Question: I have the following XML code for my cells (search_cell.xml) :
'''
<LinearLayout xmlns:android="http://schemas.android.com/apk/res/android"
android:layout_width="fill_parent"
android:layout_height="50dp"
android:orientation="vertical"
android:paddingLeft="15dp"
android:paddingTop="3dp"
android:background="@color/white"
>
<TextView android:id="@+id/libelle"
android:layout_width="fill_parent"
android:layout_height="fill_parent"
android:textSize="16dp"
android:textStyle="bold"
/>
<TextView android:id="@+id/valeur"
android:layout_width="fill_parent"
android:layout_height="fill_parent"
android:textSize="10dp"
android:textStyle="normal"
/>
</LinearLayout>
'''
In my activity xml file :
'''
<ListView
android:id="@+id/listRecherche"
android:layout_width="match_parent"
android:layout_height="wrap_content"
android:layout_marginTop="150dp" >
</ListView>
'''
And in Java :
list = (ListView) findViewById(R.id.listRecherche);
'''
ArrayList<HashMap<String, String>> listItem = new ArrayList<HashMap<String, String>>();
HashMap<String, String> map = new HashMap<String, String>();
map.put("libelle", "Microsoft");
map.put("valeur", "1975");
listItem.add(map);
map = new HashMap<String, String>();
map.put("libelle", "Apple");
map.put("valeur", "1976");
listItem.add(map);
map = new HashMap<String, String>();
map.put("libelle", "Dell");
map.put("valeur", "1984");
listItem.add(map);
SimpleAdapter mSchedule = new SimpleAdapter (this.getBaseContext(), listItem, R.layout.recherche_cell,
new String[] {"libelle", "valeur"}, new int[] {R.id.libelle, R.id.valeur});
list.setAdapter(mSchedule);
'''
And here is what I get. Why can't I see the year fields ?

Thanks a lot for your help.
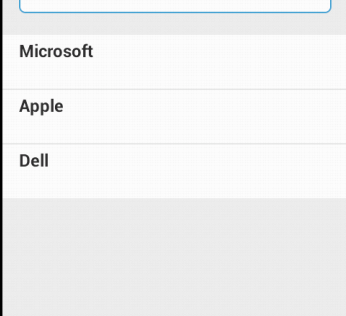
Answer: try this new search_cell.xml
'''
<LinearLayout xmlns:android="http://schemas.android.com/apk/res/android"
android:layout_width="fill_parent"
android:layout_height="50dp"
android:orientation="vertical"
android:paddingLeft="15dp"
android:paddingTop="3dp"
android:background="@color/white"
>
<TextView android:id="@+id/libelle"
android:layout_width="fill_parent"
android:layout_height="wrap_content"
android:textSize="16dp"
android:textStyle="bold"
/>
<TextView android:id="@+id/valeur"
android:layout_width="fill_parent"
android:layout_height="wrap_content"
android:textSize="10dp"
android:textStyle="normal"
/>
</LinearLayout>
'''
you used fill_parent for the first textview height parameter. so this fills the entire parent. so, i changed the eight parameter to 'wrap_content'